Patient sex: M
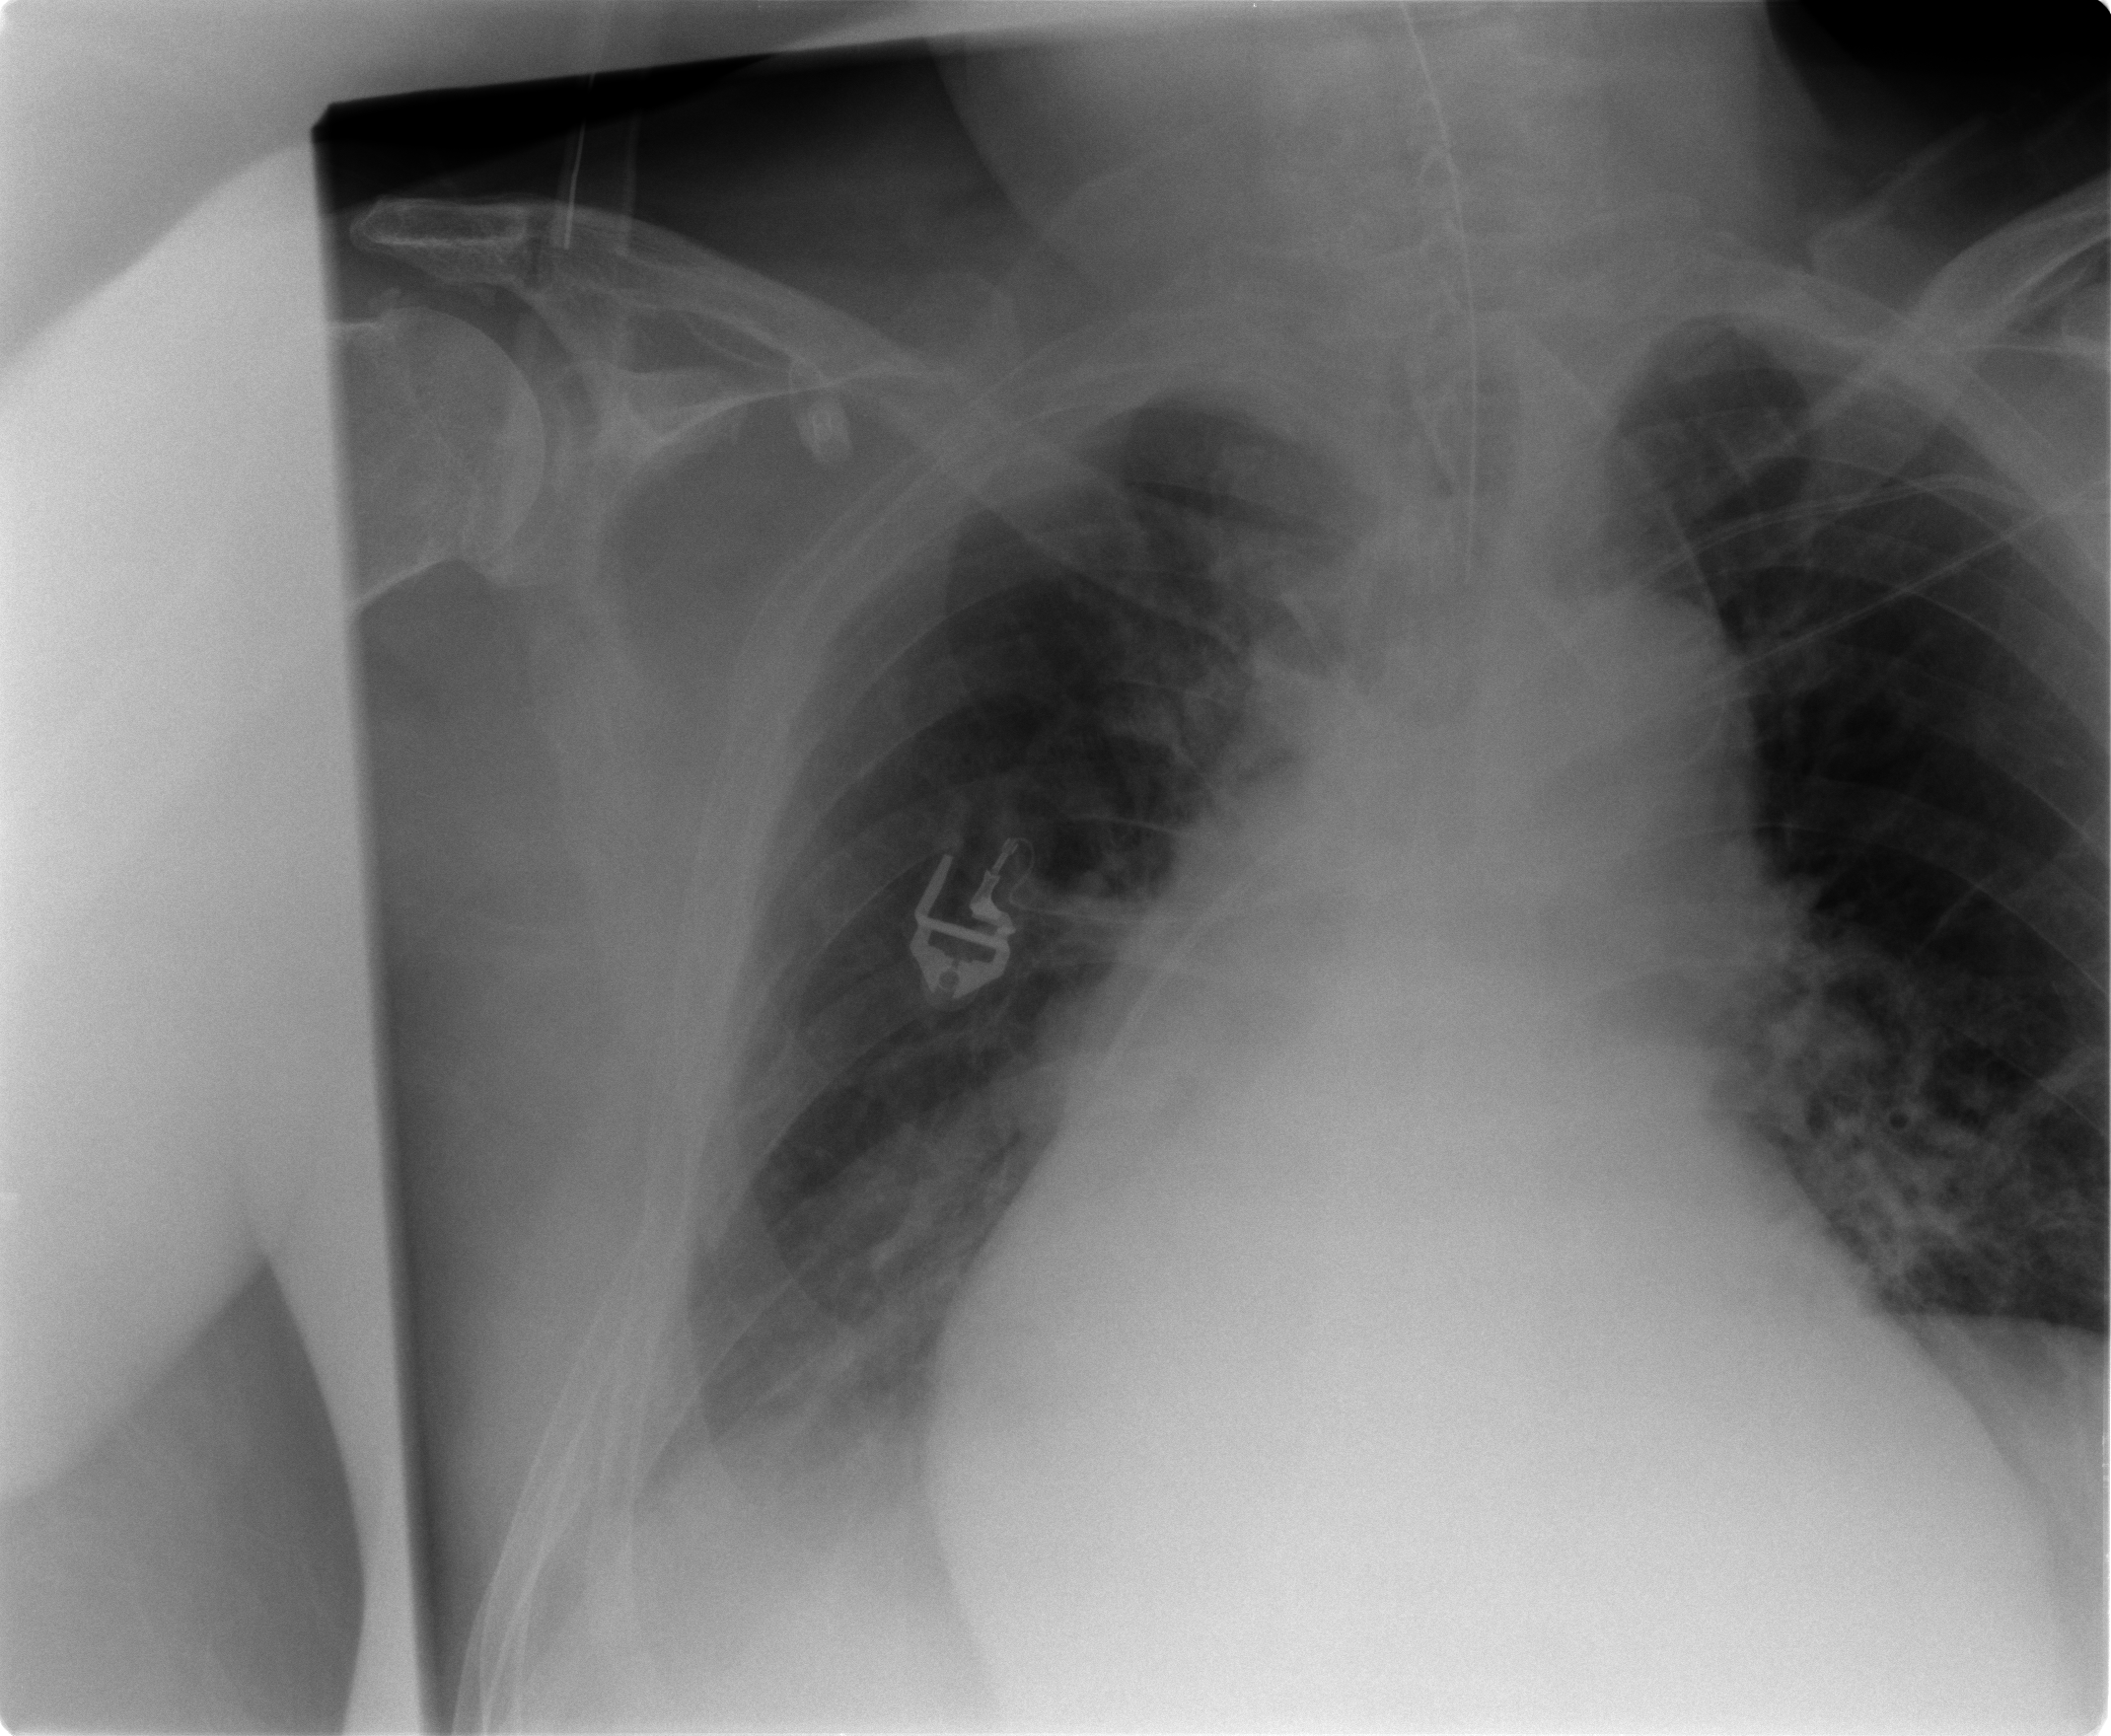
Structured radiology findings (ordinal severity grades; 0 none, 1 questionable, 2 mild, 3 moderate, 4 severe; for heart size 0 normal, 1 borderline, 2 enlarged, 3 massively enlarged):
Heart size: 3
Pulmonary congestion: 0
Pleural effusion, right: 1
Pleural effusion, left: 0
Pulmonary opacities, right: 0
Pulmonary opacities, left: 0
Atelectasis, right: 0
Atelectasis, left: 0